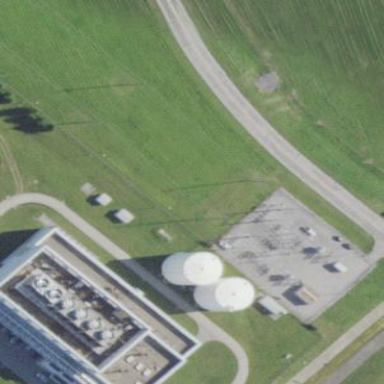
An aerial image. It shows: Industrial substation with power supply facilities.